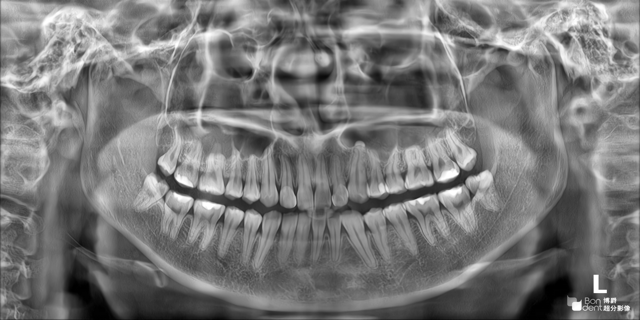
adult